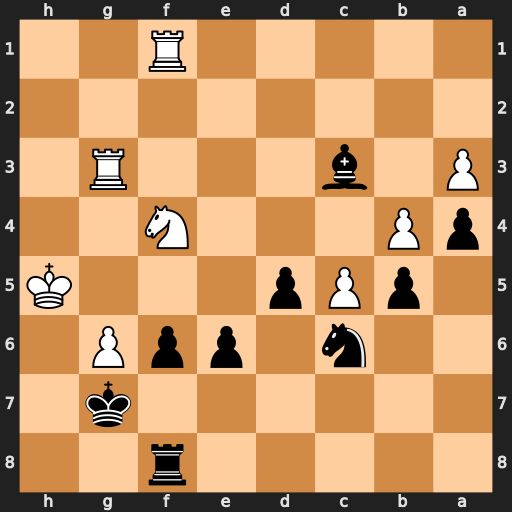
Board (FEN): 5r2/6k1/2n1ppP1/1pPp3K/pP3N2/P1b3R1/8/5R2
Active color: b
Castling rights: -
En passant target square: -
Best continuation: Rh8+ Kg4 Ne5#